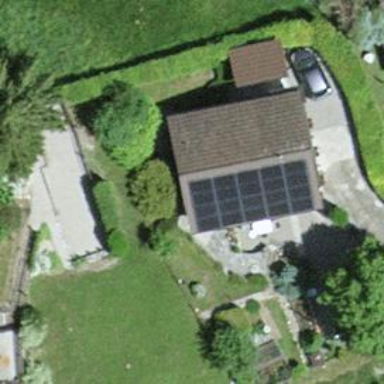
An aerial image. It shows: Simple house.